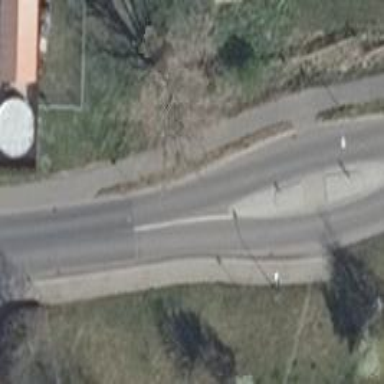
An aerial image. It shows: Secondary road with cycle track on the left and sidewalk.